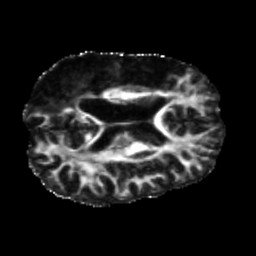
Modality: FA
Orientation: axial
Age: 41
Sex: male
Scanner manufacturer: siemens
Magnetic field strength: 3 T
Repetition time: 5.25 s
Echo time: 0.08 s